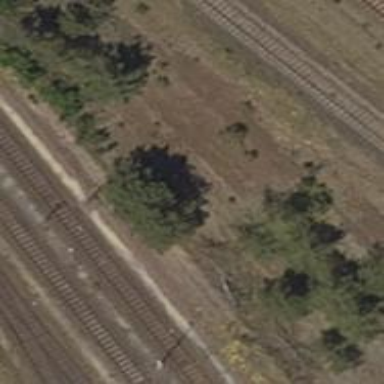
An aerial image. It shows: Abandoned railway yard is depicted.